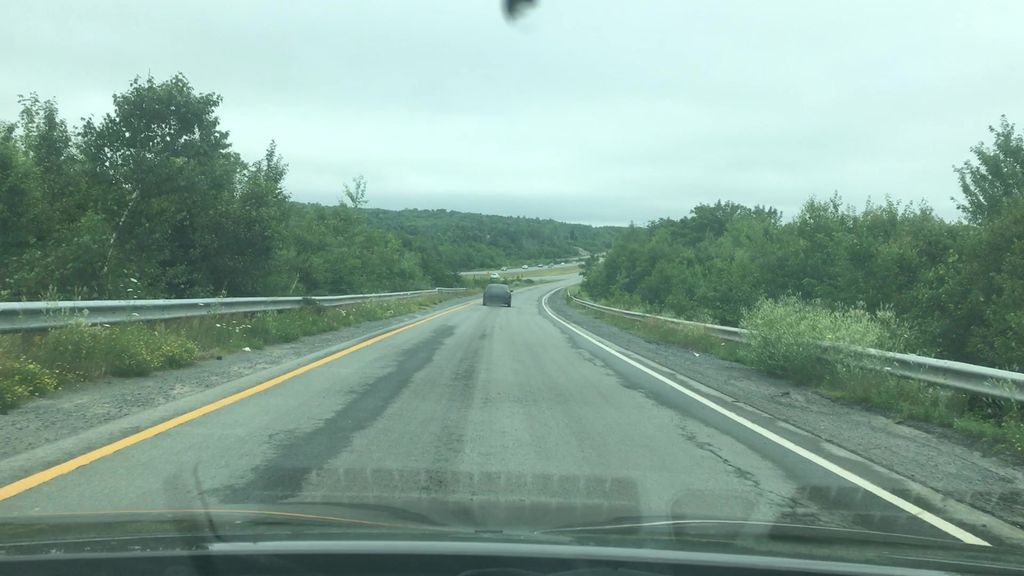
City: halifax